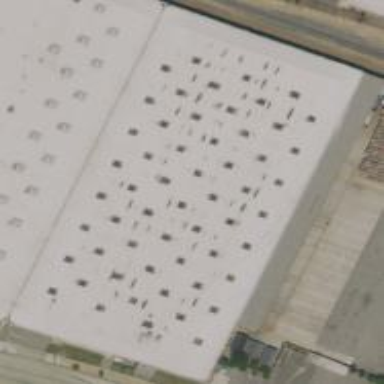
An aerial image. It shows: Warehouse building.